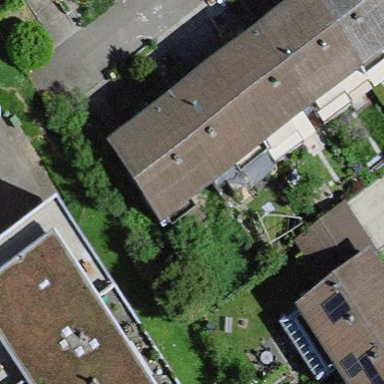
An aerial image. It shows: Terrace building.